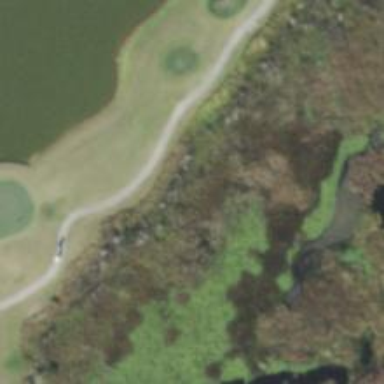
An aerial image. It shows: Golf cartpath that is also road path.